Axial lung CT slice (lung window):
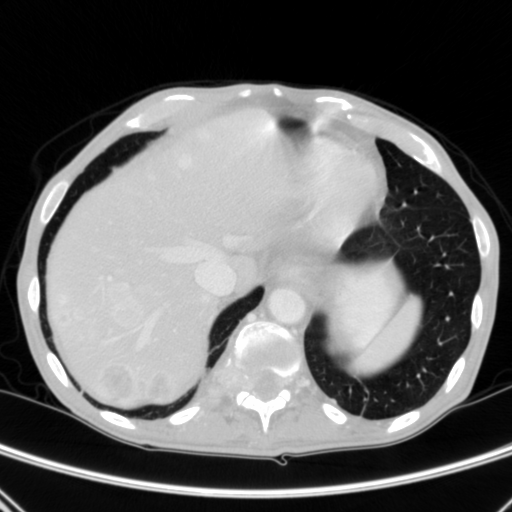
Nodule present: no